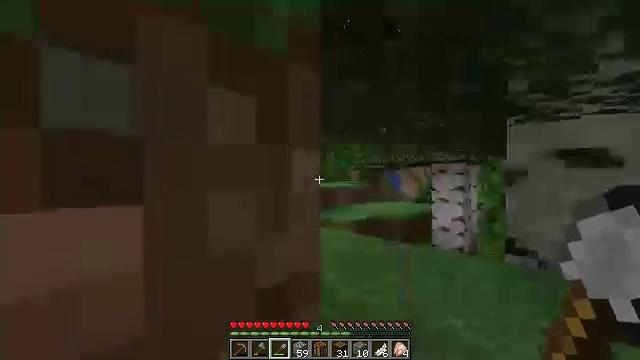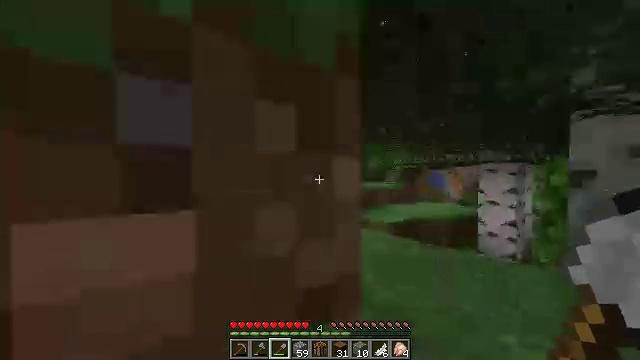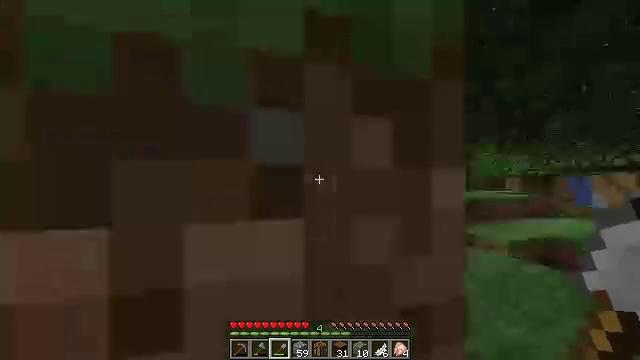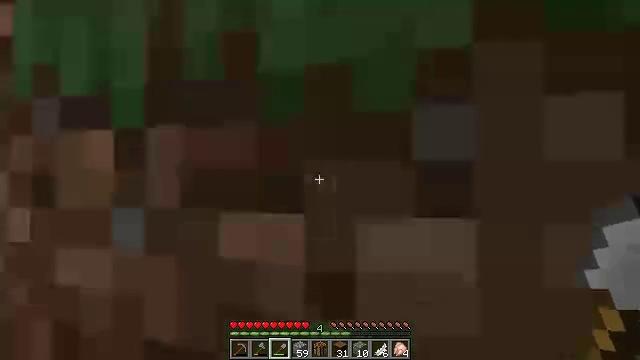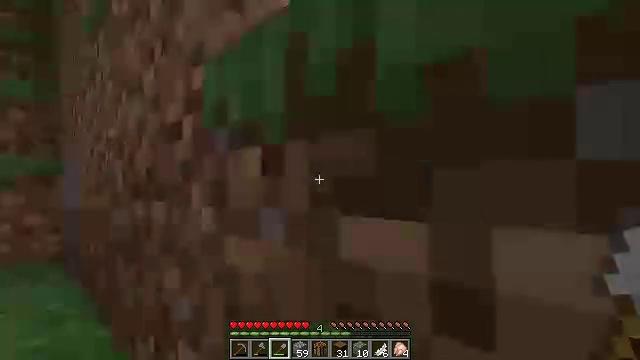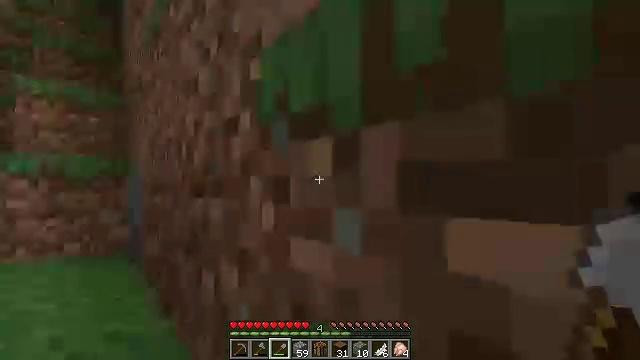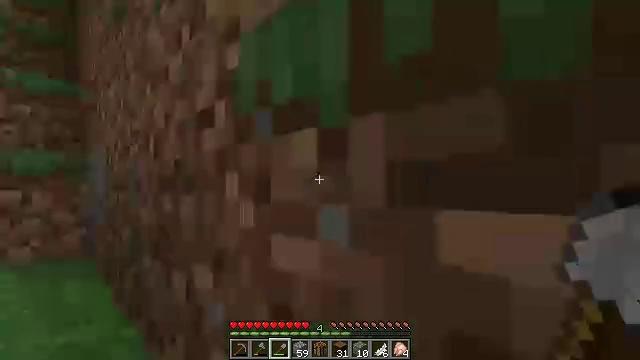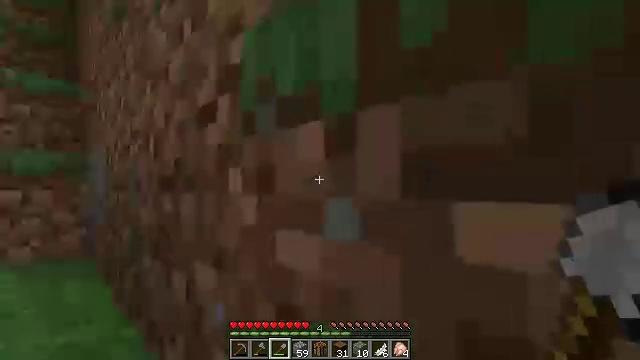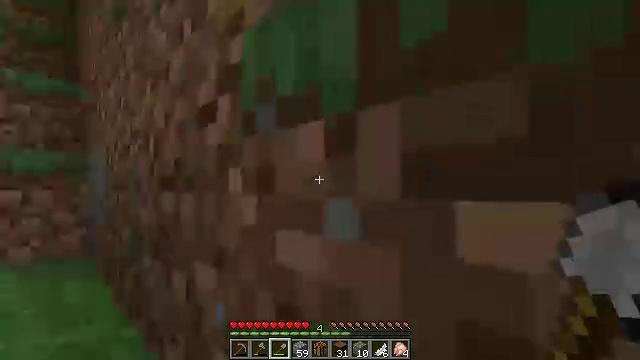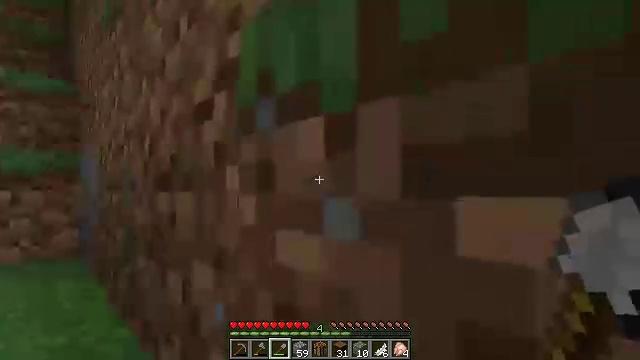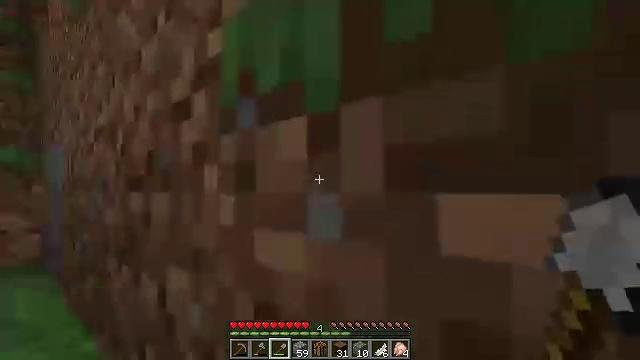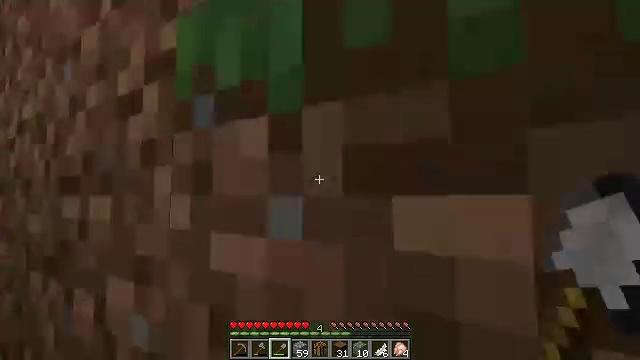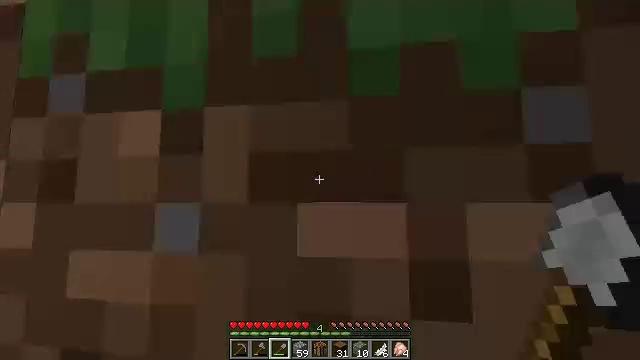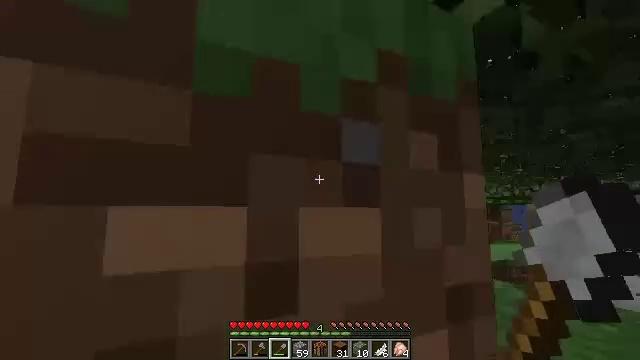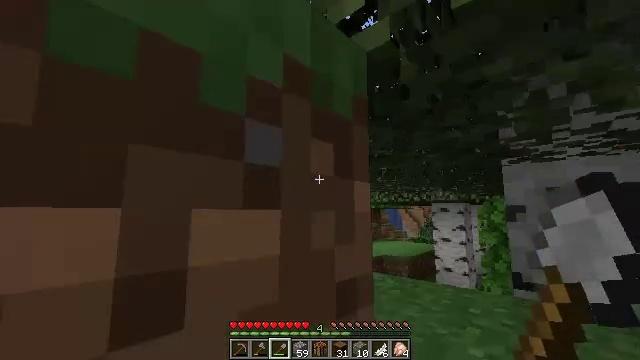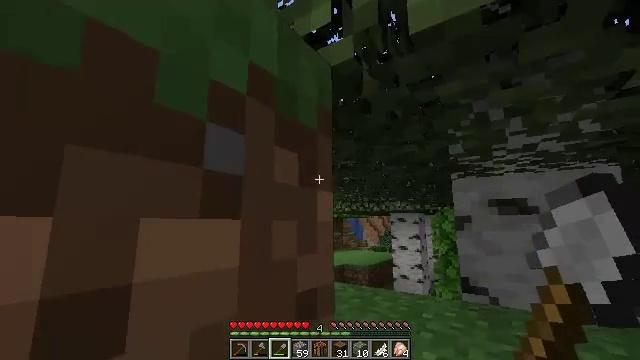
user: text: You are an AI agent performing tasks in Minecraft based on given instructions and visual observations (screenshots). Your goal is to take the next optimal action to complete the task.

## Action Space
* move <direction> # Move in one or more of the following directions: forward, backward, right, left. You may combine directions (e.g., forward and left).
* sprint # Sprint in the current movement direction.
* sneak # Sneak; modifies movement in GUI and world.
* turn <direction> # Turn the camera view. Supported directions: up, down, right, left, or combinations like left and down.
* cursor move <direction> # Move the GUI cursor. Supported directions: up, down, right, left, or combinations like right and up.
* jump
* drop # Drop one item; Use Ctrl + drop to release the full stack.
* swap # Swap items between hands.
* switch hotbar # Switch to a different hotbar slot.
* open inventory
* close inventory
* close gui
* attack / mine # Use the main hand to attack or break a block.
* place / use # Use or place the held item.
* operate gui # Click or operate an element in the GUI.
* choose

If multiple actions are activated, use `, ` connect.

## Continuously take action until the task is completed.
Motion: motion action
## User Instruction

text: Remove birch leaves from trees.
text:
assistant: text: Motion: move forward, turn left
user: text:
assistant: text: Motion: move forward, turn left and up
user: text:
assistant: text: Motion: move forward, turn left
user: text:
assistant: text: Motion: move forward, turn left and up
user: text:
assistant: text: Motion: turn left
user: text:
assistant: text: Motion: turn right
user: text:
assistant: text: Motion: no_op
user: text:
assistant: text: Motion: no_op
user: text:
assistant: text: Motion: no_op
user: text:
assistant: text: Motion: turn right
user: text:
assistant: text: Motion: turn right
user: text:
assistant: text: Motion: turn right and up
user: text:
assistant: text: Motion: turn right and up
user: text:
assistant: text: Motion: turn right
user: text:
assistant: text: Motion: turn right and up
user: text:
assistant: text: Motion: turn left and up
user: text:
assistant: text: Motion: no_op
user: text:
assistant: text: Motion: no_op
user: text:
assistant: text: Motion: no_op
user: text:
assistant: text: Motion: turn right and up
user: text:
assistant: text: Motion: turn right and up
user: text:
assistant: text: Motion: turn right and up
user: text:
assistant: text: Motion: turn right and up
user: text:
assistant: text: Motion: turn right and up
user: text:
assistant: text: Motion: turn right, attack / mine
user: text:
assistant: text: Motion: turn right and up, attack / mine
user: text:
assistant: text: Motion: attack / mine
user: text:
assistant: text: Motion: attack / mine
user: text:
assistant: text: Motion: attack / mine
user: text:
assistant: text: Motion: attack / mine